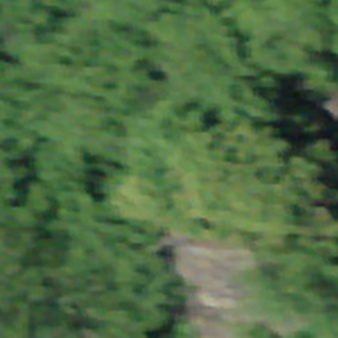
Label: other